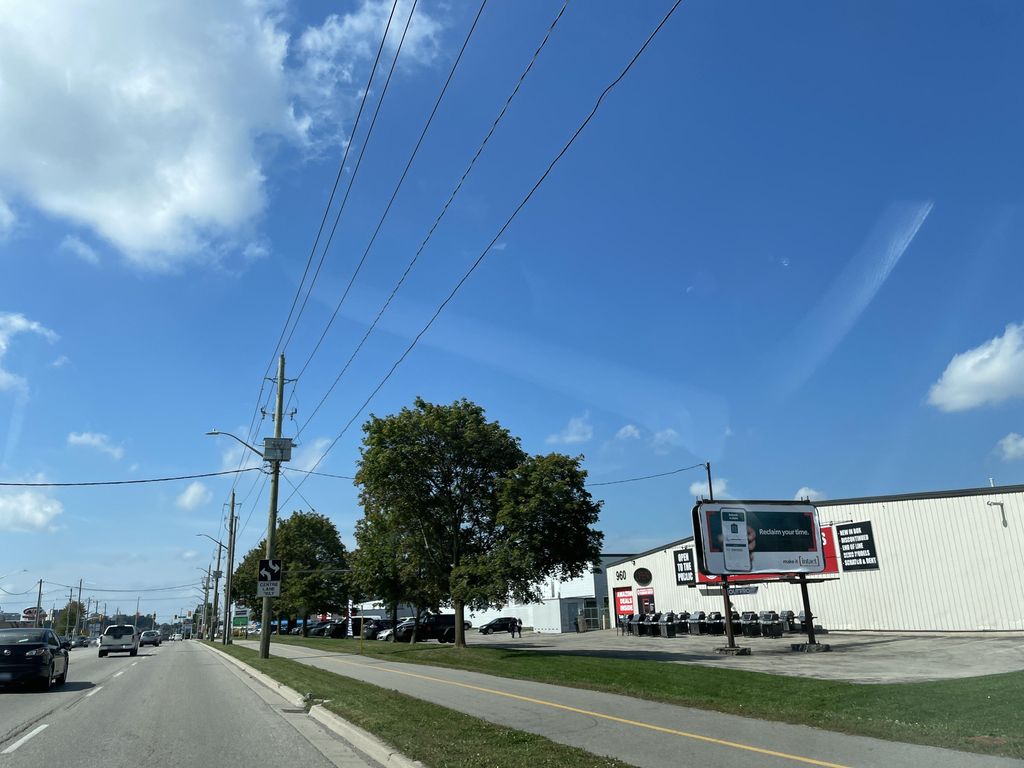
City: kitchener-waterloo